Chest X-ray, PA view. Patient: 54 years old, sex M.
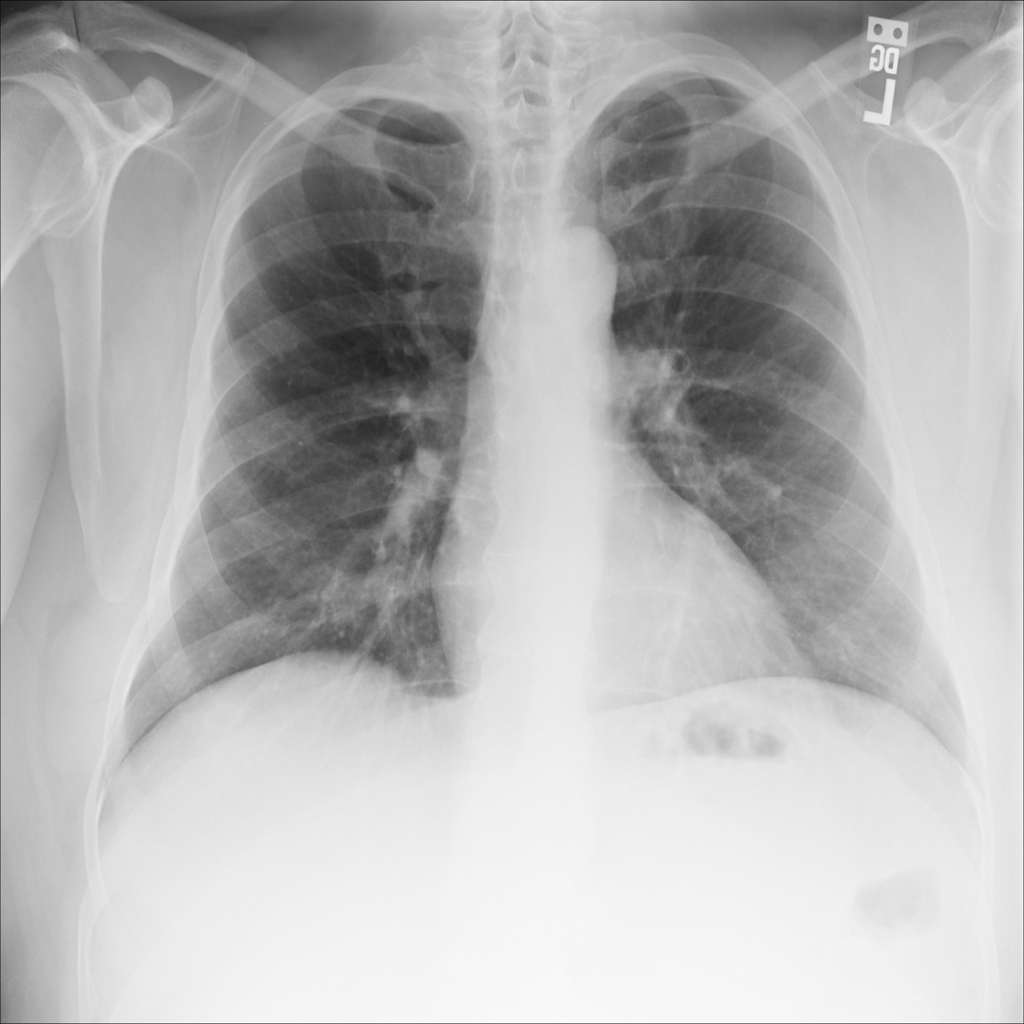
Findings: No Finding